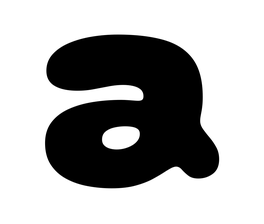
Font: Gluten_ExtraBold